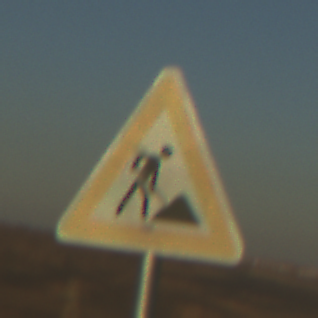
Verkehrszeichen: Arbeitsstelle
Umgebung: Outdoor, Nature
Tageszeit: SunriseSunset
Wetter: Clear
Licht: Natural
Jahreszeit: NotSpecified
Kontrast: LowContrast